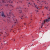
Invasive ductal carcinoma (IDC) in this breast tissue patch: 1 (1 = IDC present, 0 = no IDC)